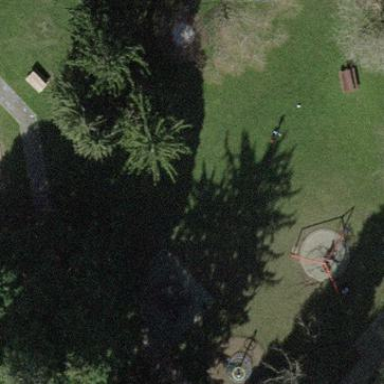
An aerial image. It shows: Playground area for leisure activities on the land.